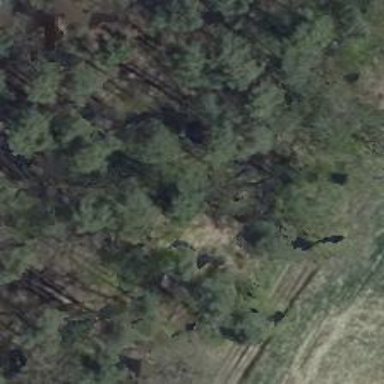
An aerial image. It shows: Hunting stand.